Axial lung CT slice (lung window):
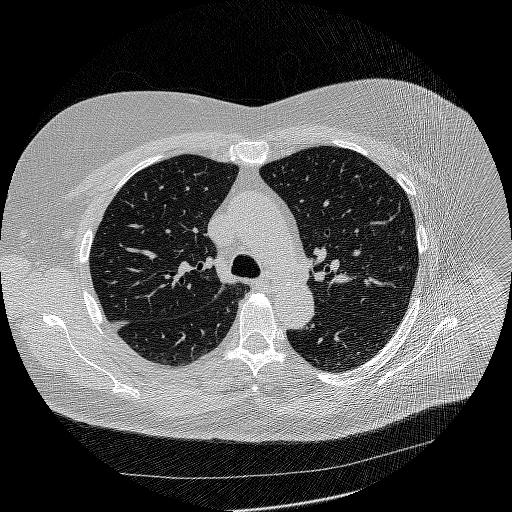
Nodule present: no